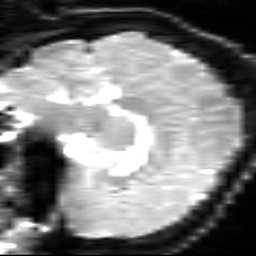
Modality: inplaneT2
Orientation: sagittal
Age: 35
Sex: female